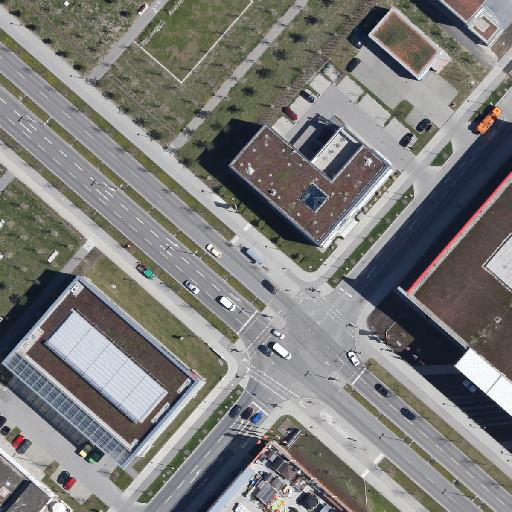
Referring expression: paved road along with tree